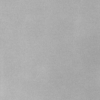
Label: dusty